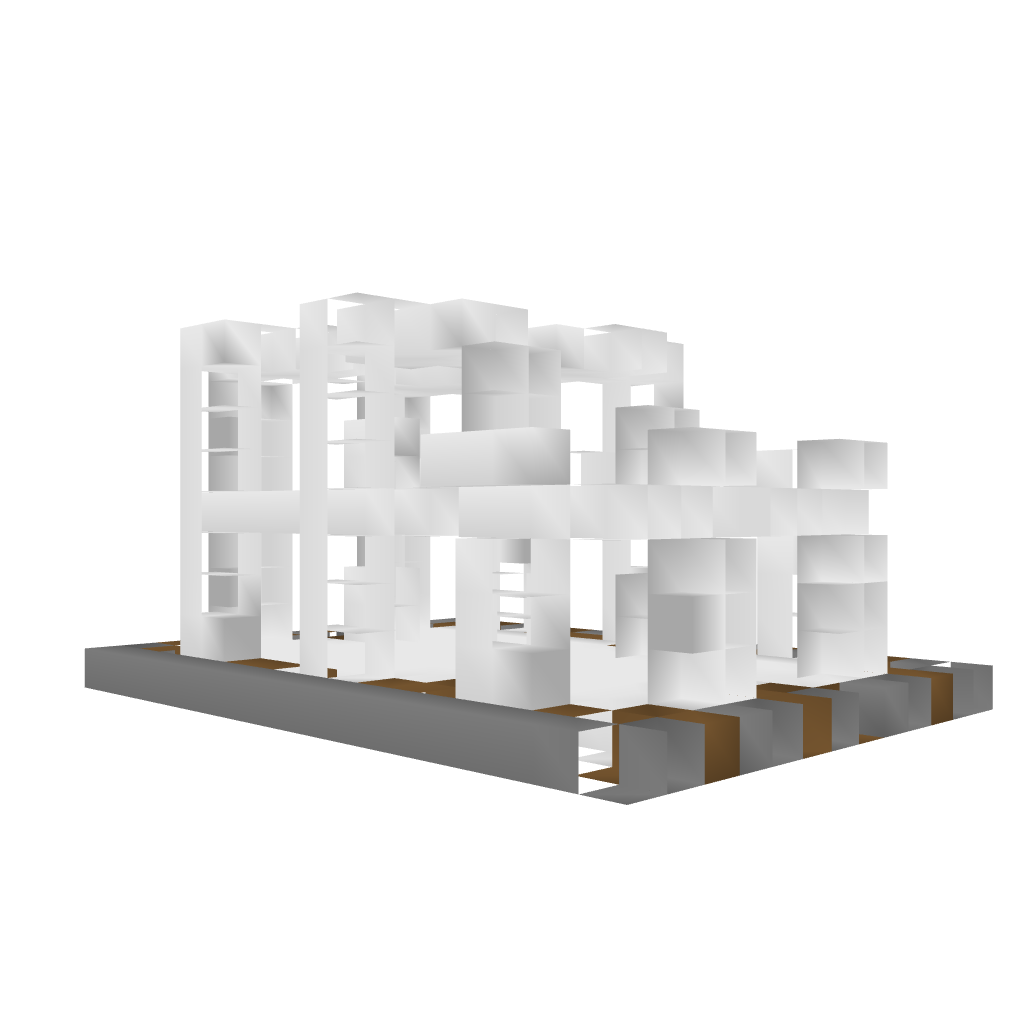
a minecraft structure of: Modern House #6 bad low quality